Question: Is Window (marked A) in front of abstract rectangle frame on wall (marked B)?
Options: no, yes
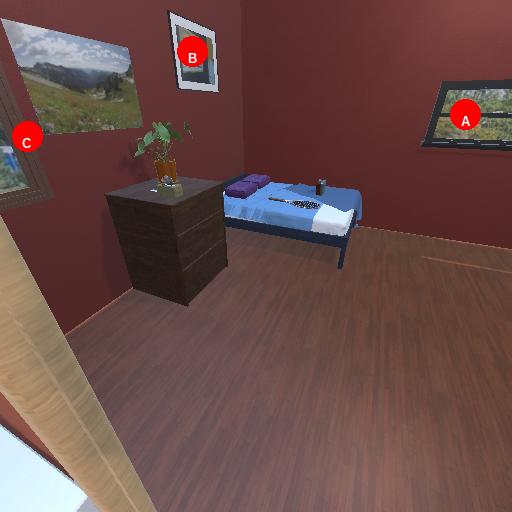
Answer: no